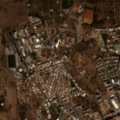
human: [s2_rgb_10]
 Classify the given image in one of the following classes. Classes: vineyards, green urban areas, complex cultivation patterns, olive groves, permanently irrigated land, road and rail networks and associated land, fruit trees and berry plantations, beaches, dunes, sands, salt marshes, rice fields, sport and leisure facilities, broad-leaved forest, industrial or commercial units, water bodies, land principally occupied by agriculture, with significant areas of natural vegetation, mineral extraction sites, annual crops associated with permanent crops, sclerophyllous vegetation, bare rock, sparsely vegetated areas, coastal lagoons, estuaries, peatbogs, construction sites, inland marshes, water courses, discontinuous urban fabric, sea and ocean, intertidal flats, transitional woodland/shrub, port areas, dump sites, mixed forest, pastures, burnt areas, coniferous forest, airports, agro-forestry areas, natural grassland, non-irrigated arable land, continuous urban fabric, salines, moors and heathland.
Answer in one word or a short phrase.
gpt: continuous urban fabric, discontinuous urban fabric, pastures, complex cultivation patterns